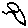
Label: bird